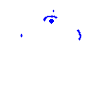
Particle: kaon